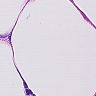
Metastatic tissue present: no